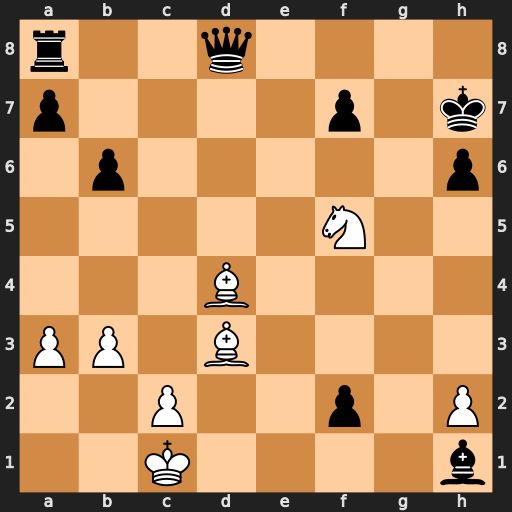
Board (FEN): r2q4/p4p1k/1p5p/5N2/3B4/PP1B4/2P2p1P/2K4b
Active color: w
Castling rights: -
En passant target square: -
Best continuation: Ne7+ Be4 Bxe4+ f5 Bxf5#